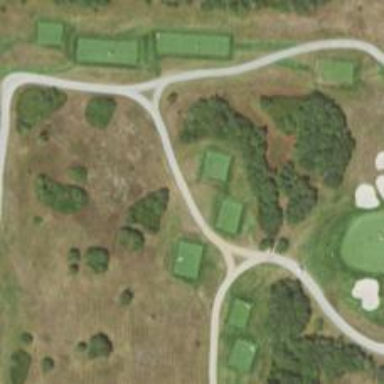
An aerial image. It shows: Path for both roads and golfers.